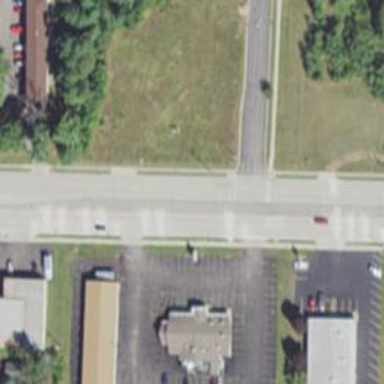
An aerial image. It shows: Marked road crossing.